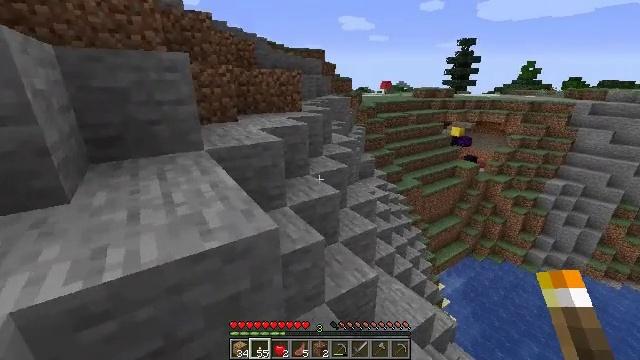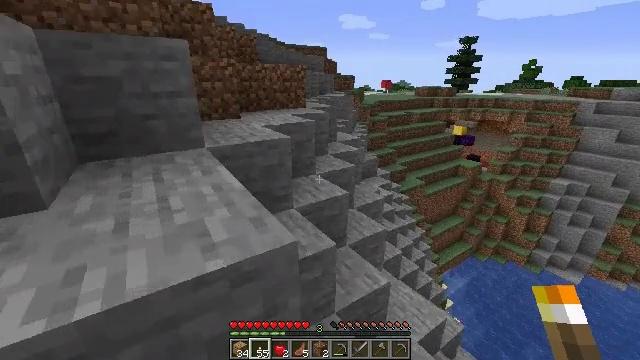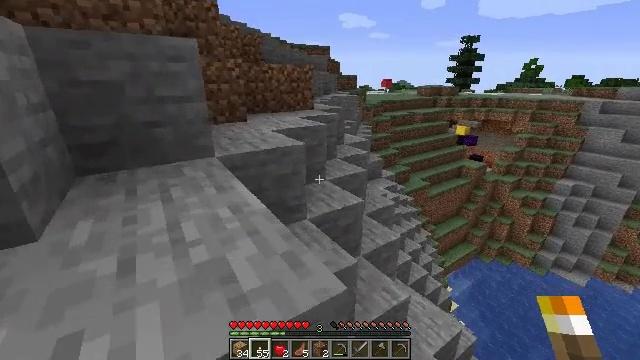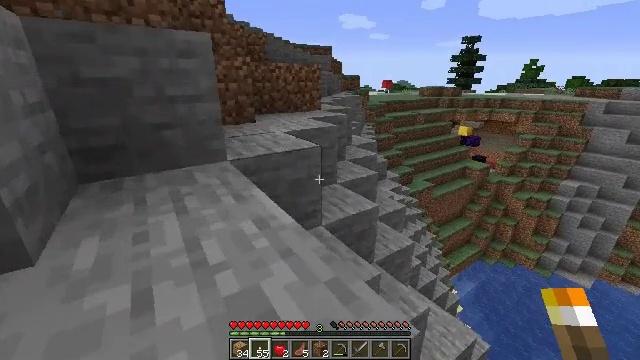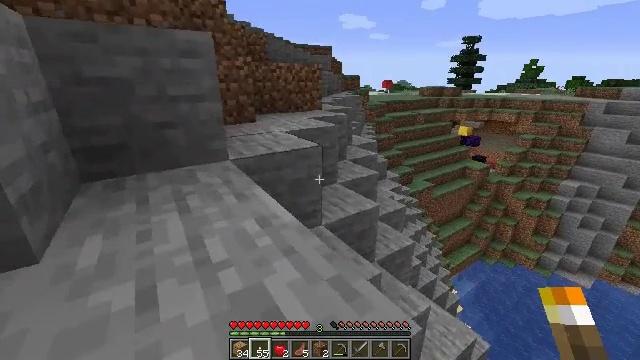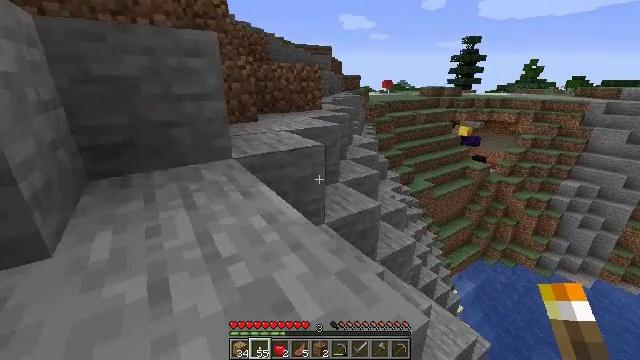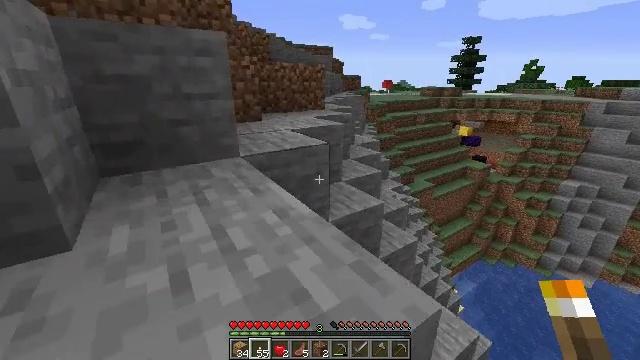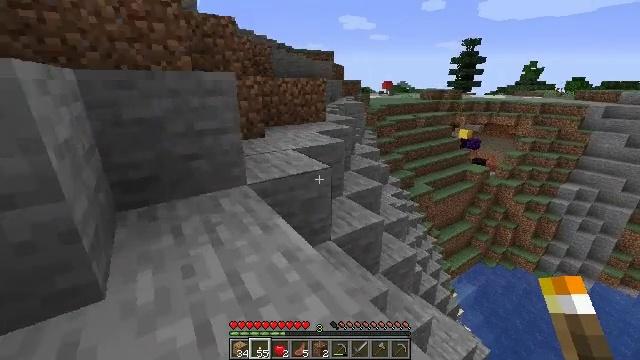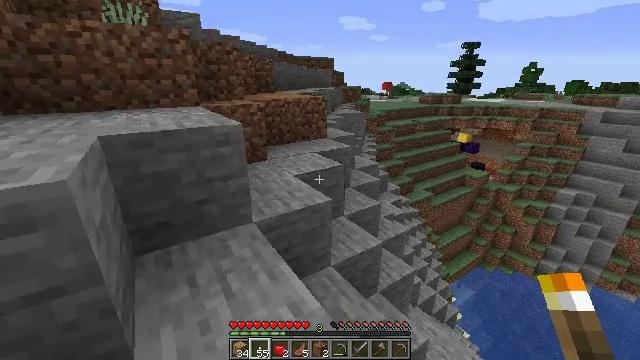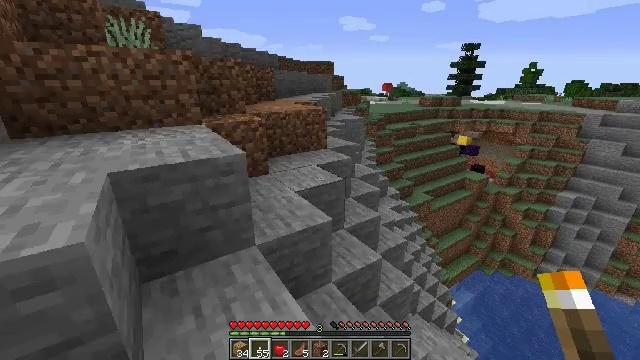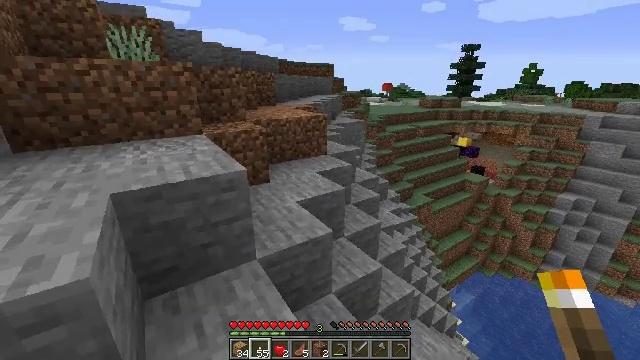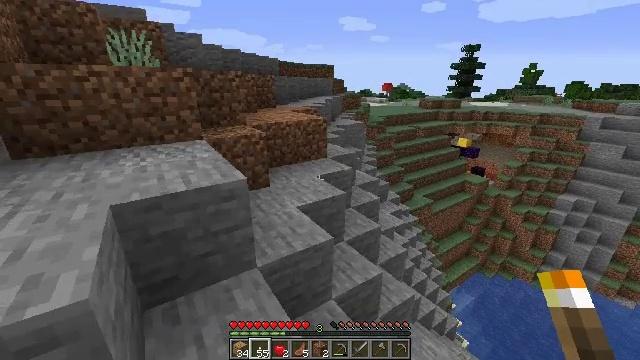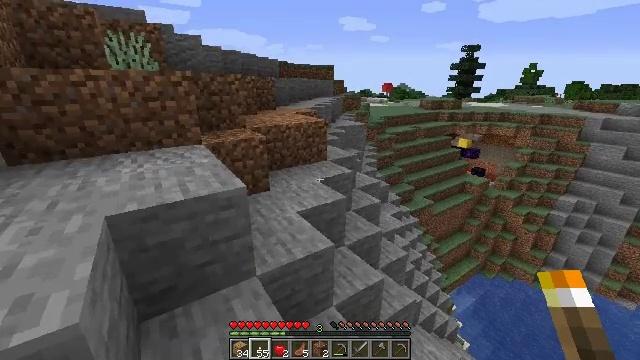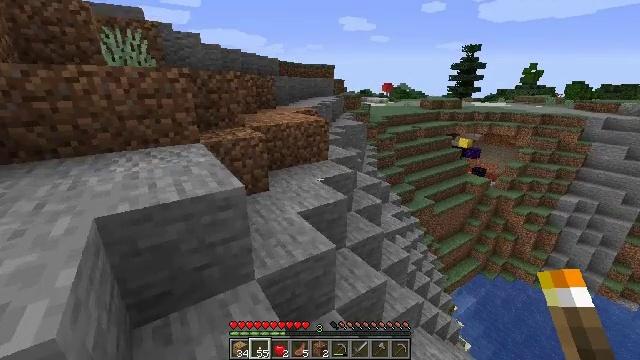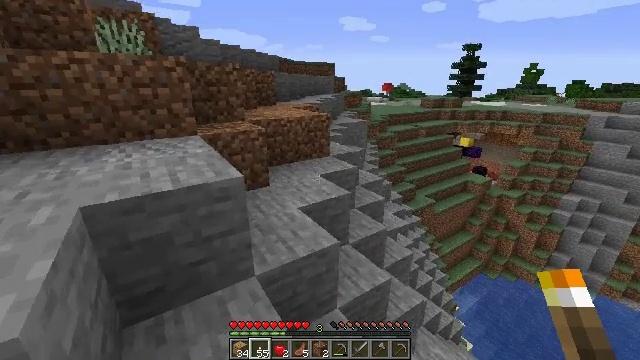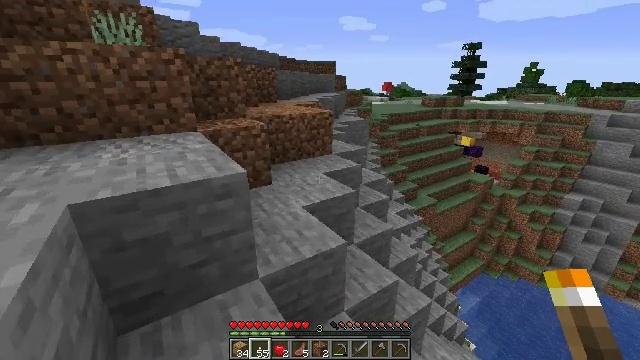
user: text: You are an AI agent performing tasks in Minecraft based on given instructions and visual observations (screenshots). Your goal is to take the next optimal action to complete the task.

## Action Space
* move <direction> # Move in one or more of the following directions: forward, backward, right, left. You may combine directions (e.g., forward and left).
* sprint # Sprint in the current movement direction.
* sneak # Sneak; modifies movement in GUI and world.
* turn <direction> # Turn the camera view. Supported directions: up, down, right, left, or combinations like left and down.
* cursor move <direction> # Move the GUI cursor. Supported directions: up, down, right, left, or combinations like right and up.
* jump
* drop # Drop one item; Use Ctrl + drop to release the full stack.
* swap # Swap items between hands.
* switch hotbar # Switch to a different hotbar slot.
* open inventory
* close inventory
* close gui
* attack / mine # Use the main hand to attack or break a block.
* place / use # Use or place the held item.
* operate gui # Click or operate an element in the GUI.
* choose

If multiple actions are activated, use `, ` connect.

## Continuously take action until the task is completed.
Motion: motion action
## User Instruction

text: Collect netherrack in the Nether.
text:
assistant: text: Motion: move forward and move left
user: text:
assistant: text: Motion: move forward and move left
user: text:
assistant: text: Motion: move forward and move left
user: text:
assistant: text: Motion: move forward and move left
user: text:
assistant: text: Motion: move forward and move left
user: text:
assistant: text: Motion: move forward and move left
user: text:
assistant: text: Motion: move forward and move left, jump
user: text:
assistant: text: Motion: move forward and move left, jump
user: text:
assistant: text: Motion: move forward, jump
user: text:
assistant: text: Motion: move forward, jump
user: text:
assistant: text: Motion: move forward
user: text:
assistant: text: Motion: move forward
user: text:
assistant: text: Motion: move forward and move left
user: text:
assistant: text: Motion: move forward and move left
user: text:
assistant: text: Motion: move forward and move left
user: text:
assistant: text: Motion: move forward and move left
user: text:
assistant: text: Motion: move forward and move left
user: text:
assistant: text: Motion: move forward and move left, turn right
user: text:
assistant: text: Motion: move forward and move left
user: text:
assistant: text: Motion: move forward and move left
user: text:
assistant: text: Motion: move forward, turn right
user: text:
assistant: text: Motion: move forward, turn right
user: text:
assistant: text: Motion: move forward, turn right
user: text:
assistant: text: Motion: move forward
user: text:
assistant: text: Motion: move forward
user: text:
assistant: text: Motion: move forward, turn right
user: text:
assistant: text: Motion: move forward
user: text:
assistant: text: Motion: move forward
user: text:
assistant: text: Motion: move forward
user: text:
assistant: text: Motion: move forward